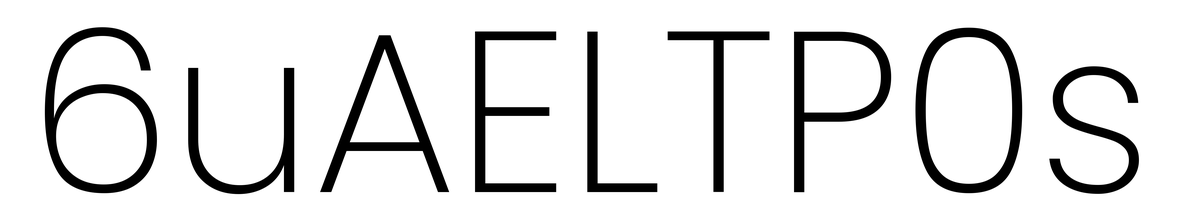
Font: Poppins-ExtraLight